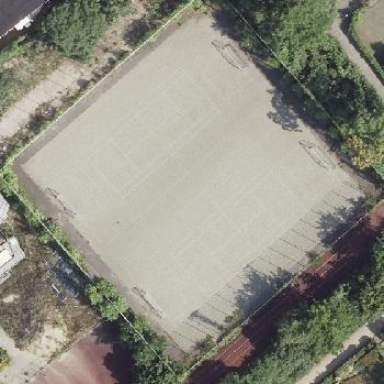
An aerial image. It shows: Multi-sport pitch for leisure and various sports activities.